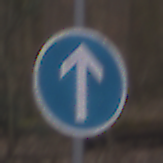
Verkehrszeichen: VorgeschriebeneFahrtrichtungGeradeaus
Umgebung: Outdoor, Nature
Tageszeit: MorningAfternoon
Wetter: Overcast
Licht: Natural
Jahreszeit: Autumn
Kontrast: LowContrast